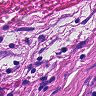
Metastatic tissue present: yes